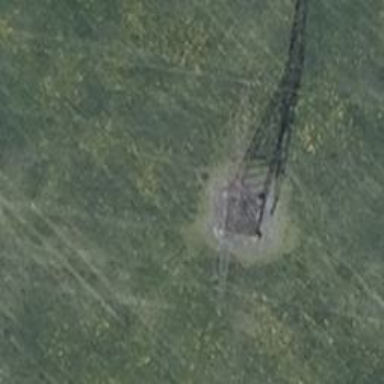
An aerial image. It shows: Power tower.